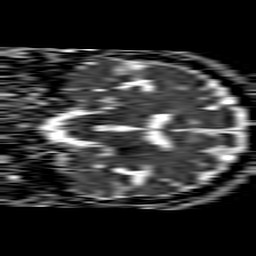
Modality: ADC
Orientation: coronal
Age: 64
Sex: male
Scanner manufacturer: philips
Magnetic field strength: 1.5 T
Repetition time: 4.6 s
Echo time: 0.08528 s